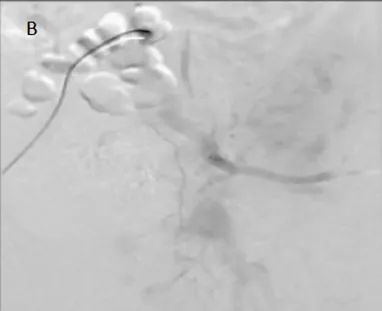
Embolization of the left pelvic tumor artery. :after tumor artery embolization.
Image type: radiology (mri)